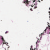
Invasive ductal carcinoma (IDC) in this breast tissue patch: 0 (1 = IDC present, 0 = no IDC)